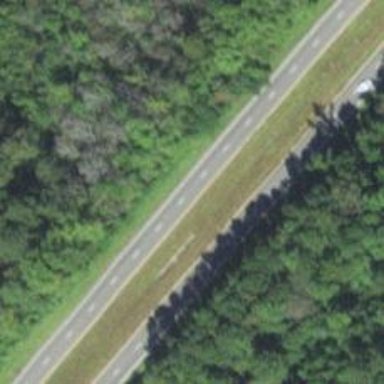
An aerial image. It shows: Asphalt road designated as trunk highway.